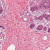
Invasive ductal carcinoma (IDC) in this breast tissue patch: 0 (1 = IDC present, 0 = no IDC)